Aerial crown-view tile of a tropical tree (Barro Colorado Island, Panama), acquired 20240716:
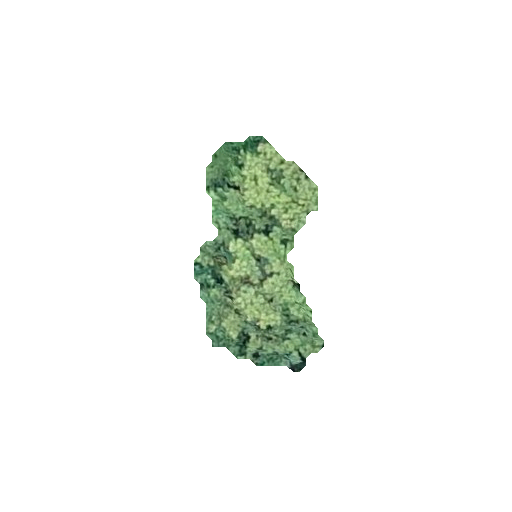
Species: Tachigali panamensis
GBIF accepted scientific name: Tachigali panamensis
Crown area: 32.493 m²